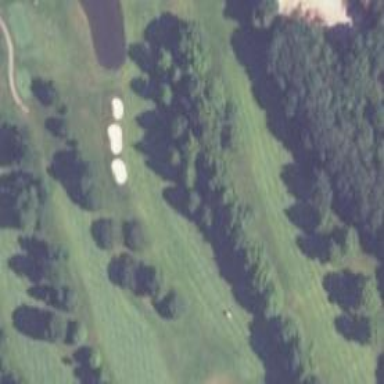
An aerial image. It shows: Grassy area designated as golf fairway.